Field crop: maize
Growth stage: 2
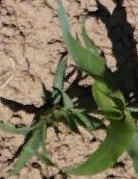
Species: maize